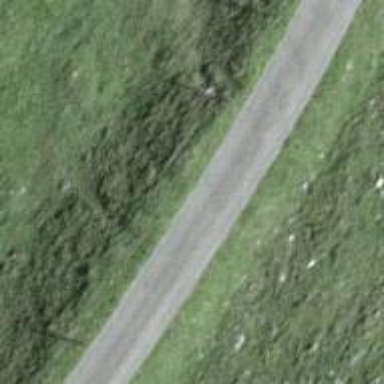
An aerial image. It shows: Well-maintained track road of grade 1.